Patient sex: F
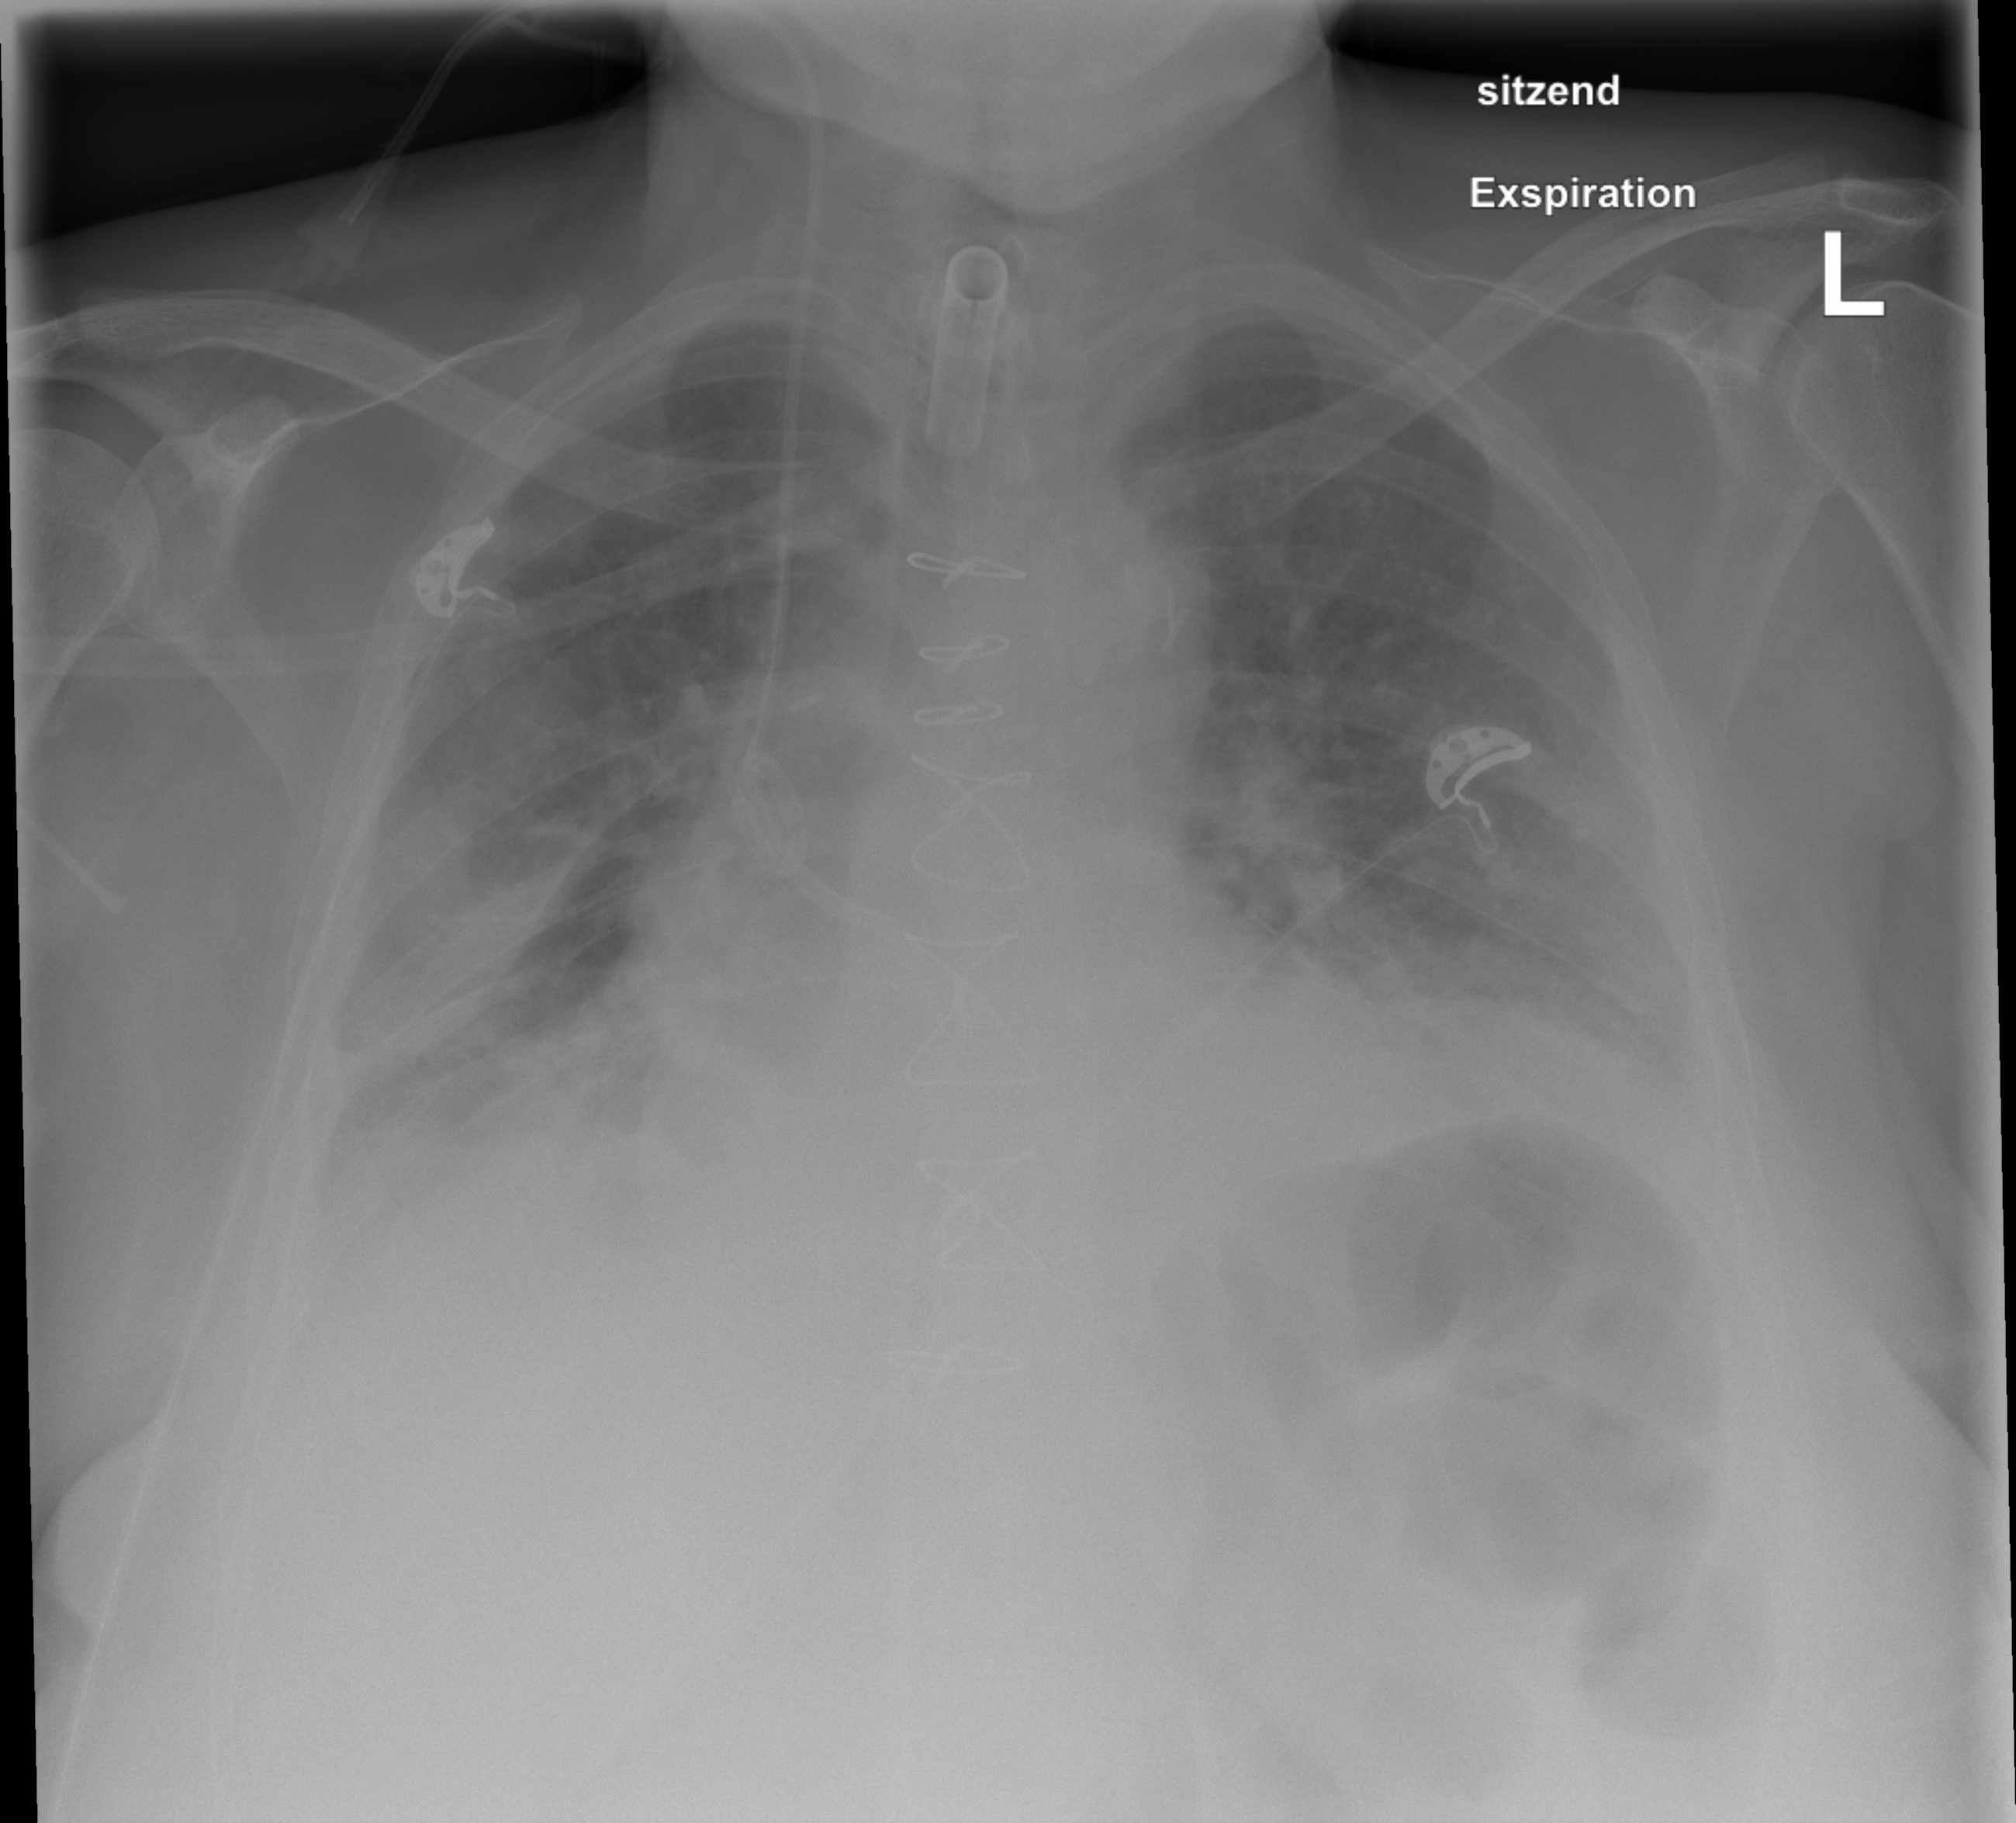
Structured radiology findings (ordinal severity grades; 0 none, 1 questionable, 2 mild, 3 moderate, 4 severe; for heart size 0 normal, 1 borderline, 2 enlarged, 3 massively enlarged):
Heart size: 0
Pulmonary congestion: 0
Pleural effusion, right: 2
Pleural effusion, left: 2
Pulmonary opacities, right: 0
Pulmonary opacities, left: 0
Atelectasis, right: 2
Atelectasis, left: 2